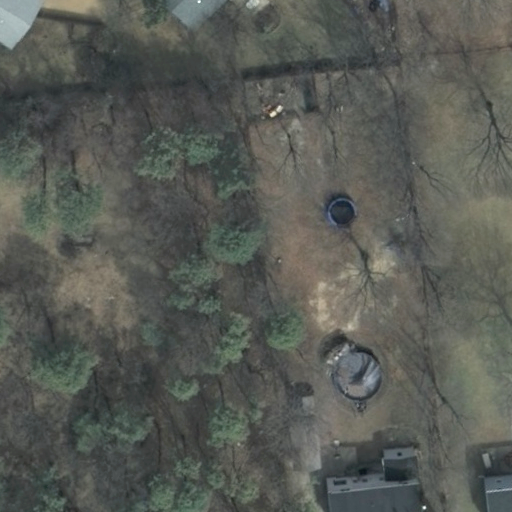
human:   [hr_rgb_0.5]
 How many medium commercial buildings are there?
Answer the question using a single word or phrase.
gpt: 0

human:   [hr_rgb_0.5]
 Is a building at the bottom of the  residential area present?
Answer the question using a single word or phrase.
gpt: no

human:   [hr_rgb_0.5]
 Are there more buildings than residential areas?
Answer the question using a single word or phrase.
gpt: yes

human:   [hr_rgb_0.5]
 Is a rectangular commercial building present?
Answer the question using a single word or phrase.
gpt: no

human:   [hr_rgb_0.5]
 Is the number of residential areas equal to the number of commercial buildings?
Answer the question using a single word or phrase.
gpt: no

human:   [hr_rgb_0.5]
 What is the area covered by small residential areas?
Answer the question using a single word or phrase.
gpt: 0m2

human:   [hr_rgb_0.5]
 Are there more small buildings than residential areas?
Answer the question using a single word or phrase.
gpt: yes

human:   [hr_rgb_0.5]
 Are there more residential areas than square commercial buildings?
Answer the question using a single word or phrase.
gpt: yes

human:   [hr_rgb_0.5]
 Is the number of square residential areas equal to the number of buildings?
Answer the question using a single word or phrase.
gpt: no

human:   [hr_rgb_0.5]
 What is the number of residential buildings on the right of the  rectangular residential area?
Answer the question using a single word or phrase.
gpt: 4

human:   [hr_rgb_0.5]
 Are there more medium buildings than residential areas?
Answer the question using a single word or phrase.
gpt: yes

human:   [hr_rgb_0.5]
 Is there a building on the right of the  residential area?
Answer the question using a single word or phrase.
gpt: yes

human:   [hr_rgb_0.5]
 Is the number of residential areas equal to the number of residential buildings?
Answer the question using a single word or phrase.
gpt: no

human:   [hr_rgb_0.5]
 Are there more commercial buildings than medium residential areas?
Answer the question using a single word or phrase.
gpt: no

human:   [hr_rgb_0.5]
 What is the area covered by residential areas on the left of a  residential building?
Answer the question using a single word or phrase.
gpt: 10611m2

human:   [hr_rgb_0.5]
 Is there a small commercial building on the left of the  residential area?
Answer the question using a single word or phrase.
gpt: no

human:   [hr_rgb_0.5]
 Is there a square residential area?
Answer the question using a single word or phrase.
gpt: no

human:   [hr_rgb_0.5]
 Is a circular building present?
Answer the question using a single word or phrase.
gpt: no

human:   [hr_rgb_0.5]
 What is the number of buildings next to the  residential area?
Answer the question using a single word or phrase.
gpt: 5

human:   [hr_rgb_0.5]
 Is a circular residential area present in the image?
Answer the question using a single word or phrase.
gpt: no

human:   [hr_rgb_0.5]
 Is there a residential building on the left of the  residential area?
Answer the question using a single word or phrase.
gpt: no

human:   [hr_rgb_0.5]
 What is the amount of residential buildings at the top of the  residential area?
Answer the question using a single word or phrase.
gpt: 4

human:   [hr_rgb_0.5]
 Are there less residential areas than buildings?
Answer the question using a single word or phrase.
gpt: yes

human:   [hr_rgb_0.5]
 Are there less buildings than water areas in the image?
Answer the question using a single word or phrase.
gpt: no

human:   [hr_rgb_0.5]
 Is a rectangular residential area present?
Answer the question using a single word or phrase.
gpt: yes

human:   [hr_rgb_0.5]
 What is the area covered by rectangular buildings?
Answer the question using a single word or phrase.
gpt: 126m2

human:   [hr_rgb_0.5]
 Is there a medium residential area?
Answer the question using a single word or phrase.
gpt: no

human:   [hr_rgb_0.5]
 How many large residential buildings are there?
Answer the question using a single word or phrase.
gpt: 0

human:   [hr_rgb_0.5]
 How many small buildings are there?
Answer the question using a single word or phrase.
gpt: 3

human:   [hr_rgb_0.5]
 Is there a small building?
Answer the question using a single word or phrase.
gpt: yes

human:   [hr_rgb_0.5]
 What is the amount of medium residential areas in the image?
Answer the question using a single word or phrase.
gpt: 0

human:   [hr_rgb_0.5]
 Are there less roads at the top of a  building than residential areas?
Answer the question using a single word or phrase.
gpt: yes

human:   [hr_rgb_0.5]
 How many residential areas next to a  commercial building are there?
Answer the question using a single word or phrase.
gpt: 0

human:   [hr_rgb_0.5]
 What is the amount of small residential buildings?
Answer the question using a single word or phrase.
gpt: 2

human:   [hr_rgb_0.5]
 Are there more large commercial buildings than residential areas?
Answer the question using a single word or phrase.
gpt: no

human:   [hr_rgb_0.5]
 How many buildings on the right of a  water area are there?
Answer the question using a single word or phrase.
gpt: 0